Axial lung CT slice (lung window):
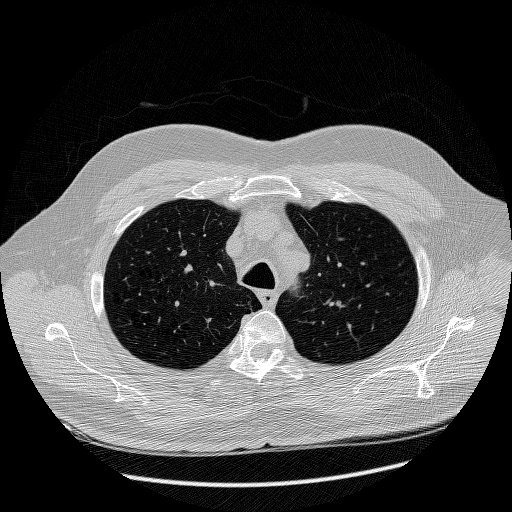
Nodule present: no